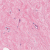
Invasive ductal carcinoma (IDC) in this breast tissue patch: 0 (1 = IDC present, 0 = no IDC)